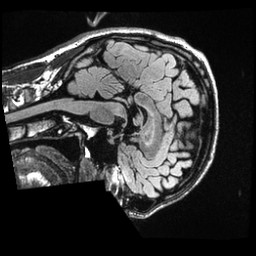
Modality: T1w
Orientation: sagittal
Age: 25
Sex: male